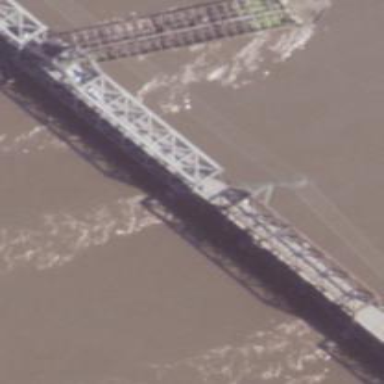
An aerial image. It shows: Railway bridge.